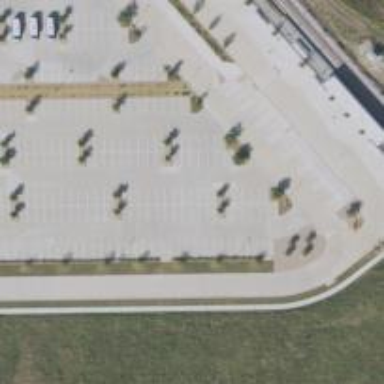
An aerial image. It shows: Parking area with park and ride facility. The surface of the parking area is designated for this purpose.